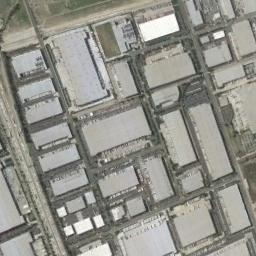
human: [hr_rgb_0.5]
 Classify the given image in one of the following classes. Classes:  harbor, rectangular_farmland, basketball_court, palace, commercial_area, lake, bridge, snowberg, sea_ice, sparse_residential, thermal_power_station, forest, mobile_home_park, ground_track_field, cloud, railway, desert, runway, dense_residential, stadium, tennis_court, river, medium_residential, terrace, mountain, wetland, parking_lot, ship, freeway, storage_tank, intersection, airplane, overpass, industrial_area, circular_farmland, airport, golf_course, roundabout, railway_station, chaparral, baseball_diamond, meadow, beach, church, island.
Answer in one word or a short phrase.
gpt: industrial_area